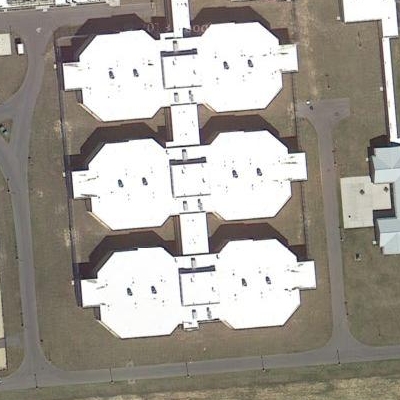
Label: Industry